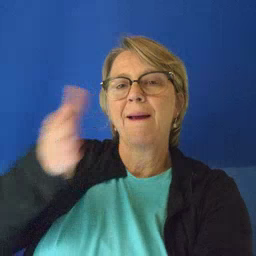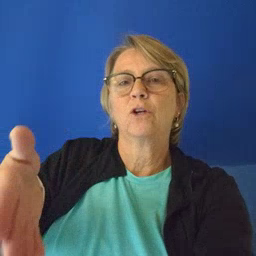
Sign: after